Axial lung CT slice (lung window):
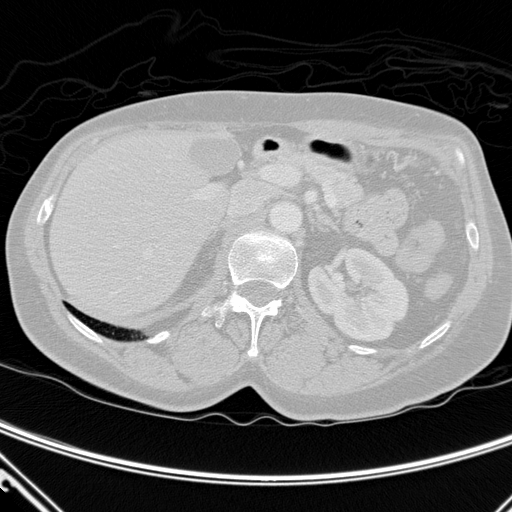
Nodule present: no